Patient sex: F
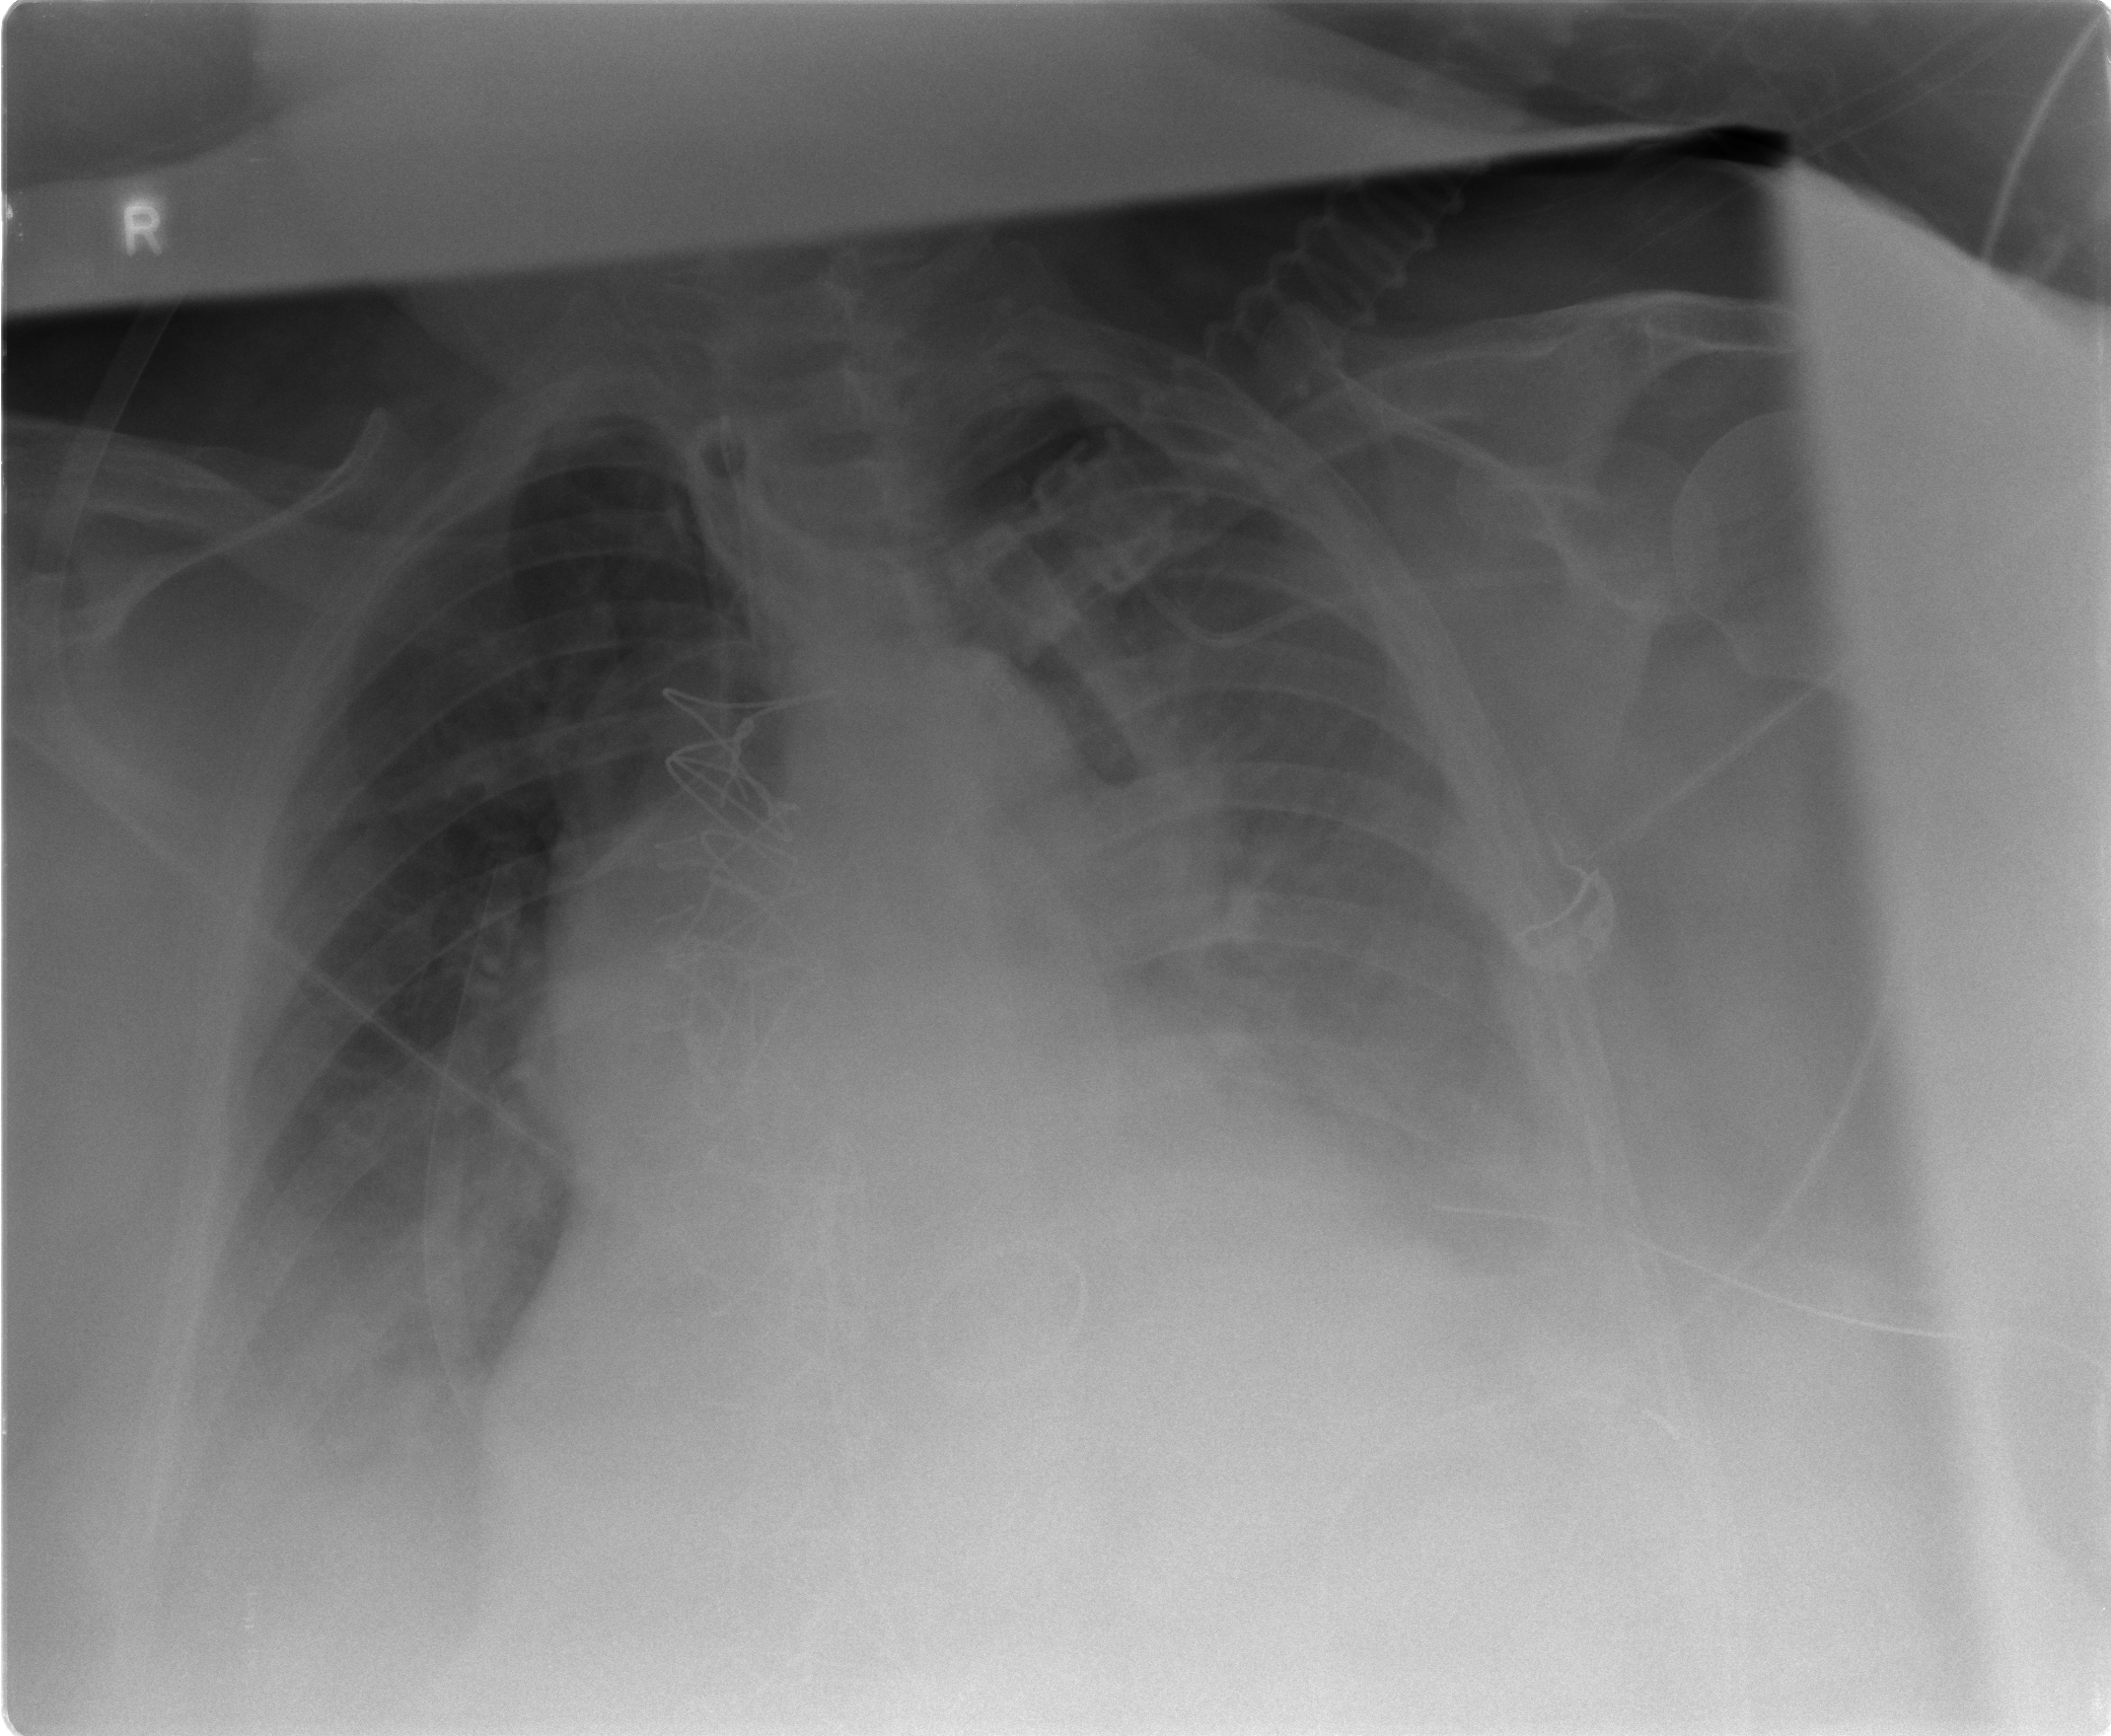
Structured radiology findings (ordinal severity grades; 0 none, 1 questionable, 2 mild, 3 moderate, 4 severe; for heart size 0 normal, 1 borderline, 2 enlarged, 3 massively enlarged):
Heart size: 3
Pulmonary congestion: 3
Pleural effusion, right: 2
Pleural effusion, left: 3
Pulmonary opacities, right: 2
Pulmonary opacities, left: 2
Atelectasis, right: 2
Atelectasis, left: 3